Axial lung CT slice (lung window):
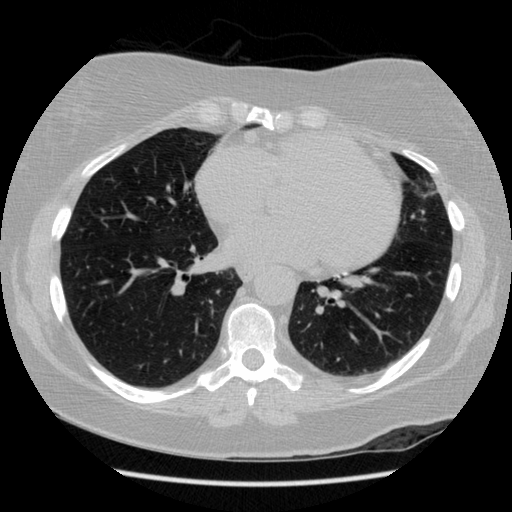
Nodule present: no